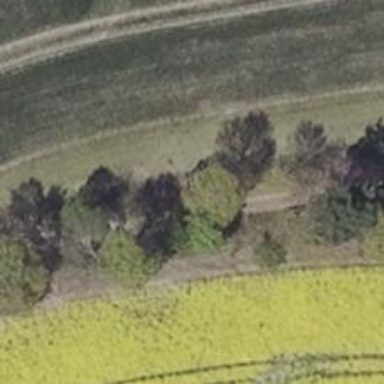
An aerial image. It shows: Row of deciduous broadleaved trees.